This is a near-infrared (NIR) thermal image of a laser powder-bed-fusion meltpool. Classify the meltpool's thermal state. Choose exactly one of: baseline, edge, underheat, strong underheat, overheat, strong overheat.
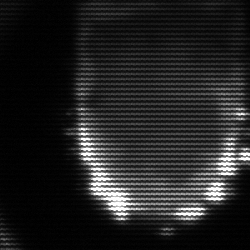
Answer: baseline